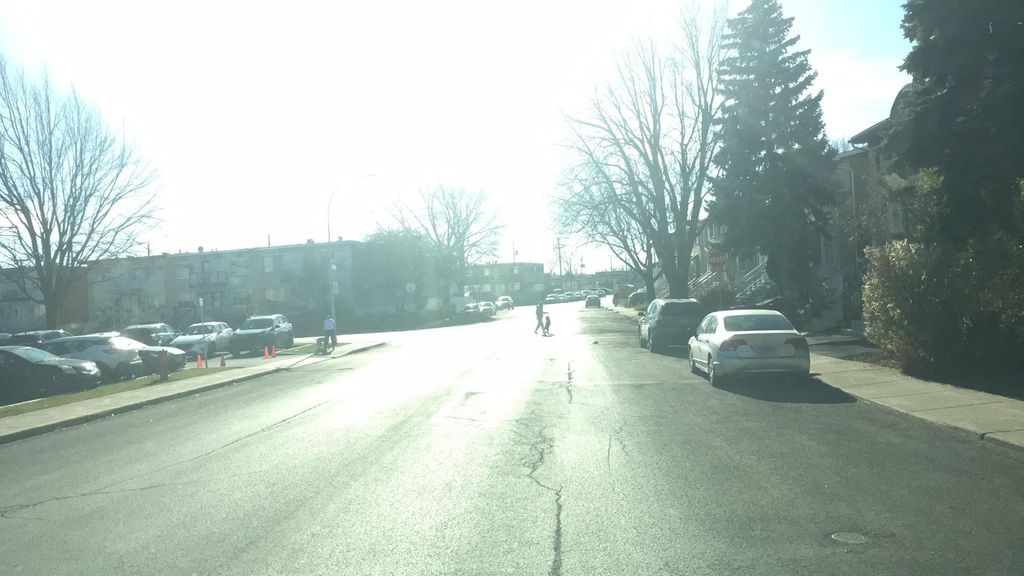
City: montreal